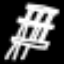
Label: The Eiffel Tower